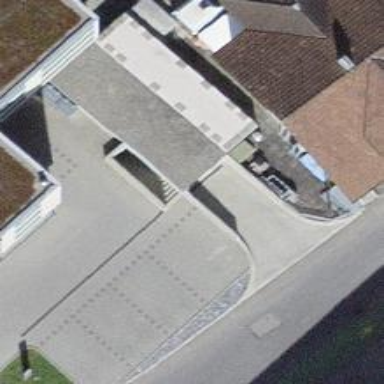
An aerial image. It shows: Parking entrance.